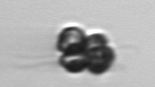
Label: Corymbellus